Interaction volume radius: 5 \u00c5
Interaction volume height: 20 \u00c5
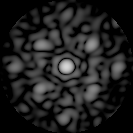
Disorder parameter: 0.4954